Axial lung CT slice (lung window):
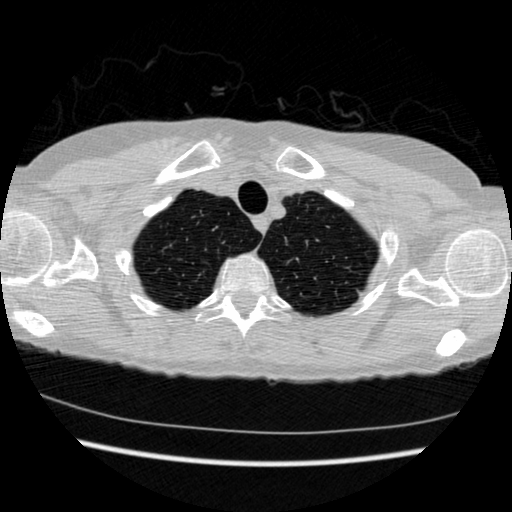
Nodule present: no